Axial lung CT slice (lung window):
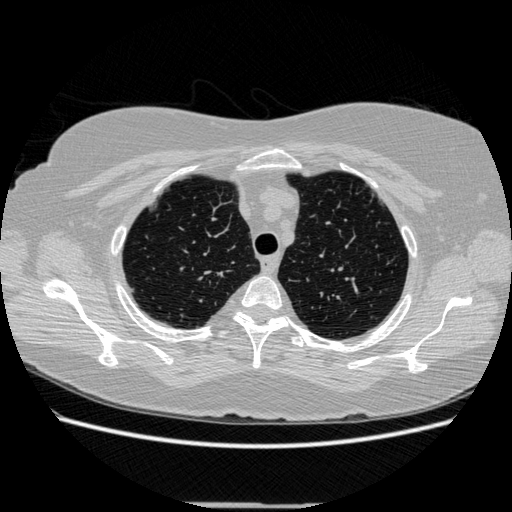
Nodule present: no